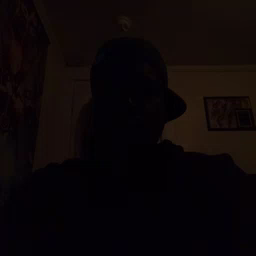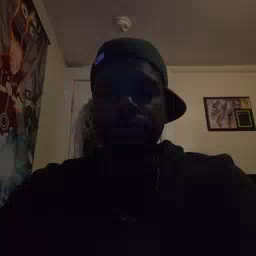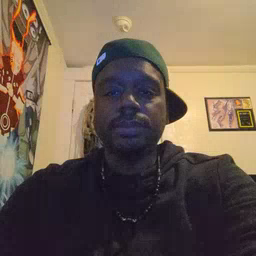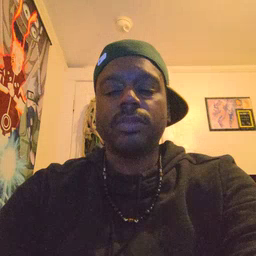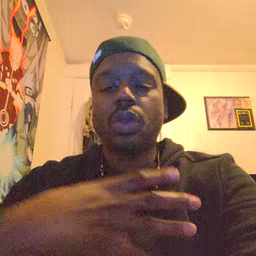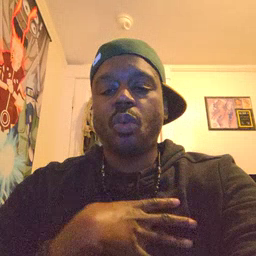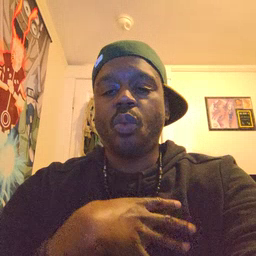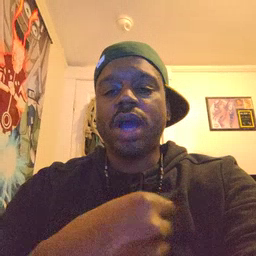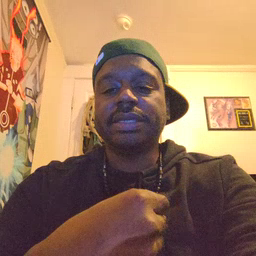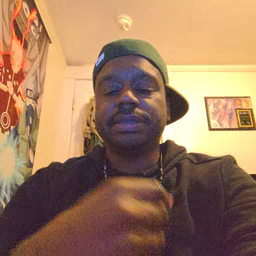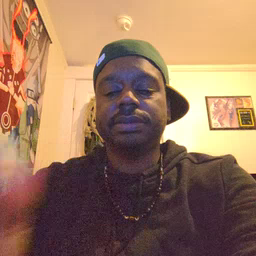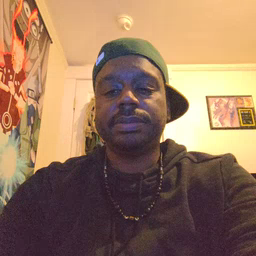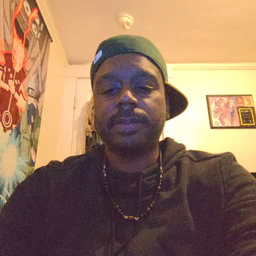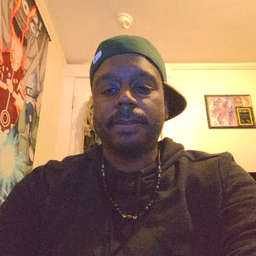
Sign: white